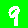
Digit: 9